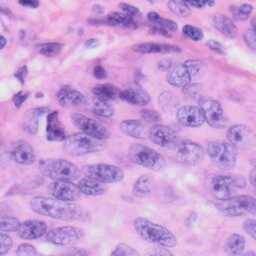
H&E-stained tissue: Skin